Aerial crown-view tile of a tropical tree (Barro Colorado Island, Panama), acquired 20241216:
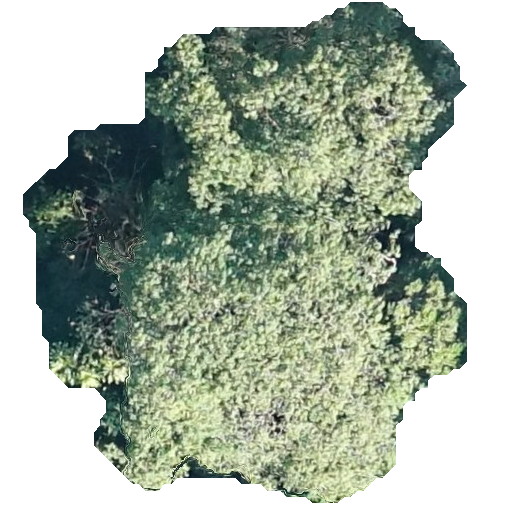
Species: Hura crepitans
GBIF accepted scientific name: Hura crepitans
Crown area: 233.412 m²